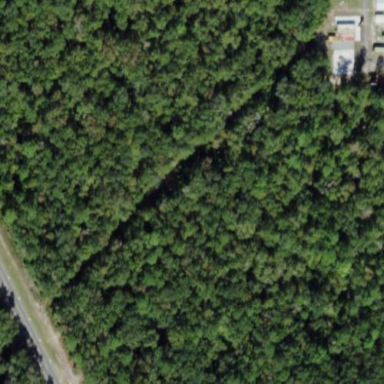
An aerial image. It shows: Mixed woodland area with various types of leaves.